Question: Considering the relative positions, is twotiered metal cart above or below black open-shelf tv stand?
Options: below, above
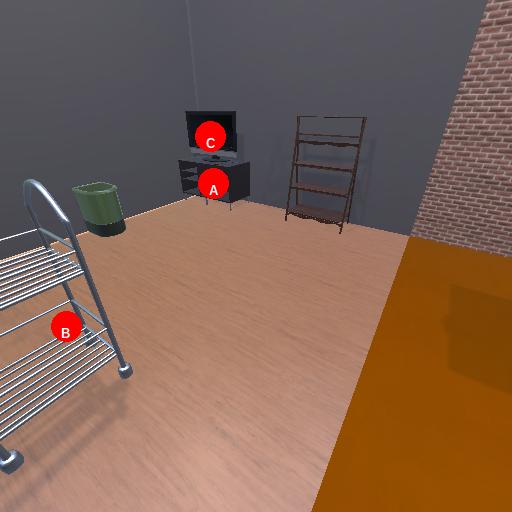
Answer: below